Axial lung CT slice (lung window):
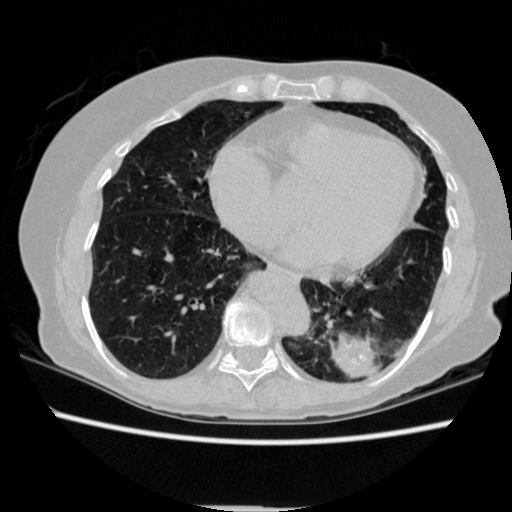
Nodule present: yes
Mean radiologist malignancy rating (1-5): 4